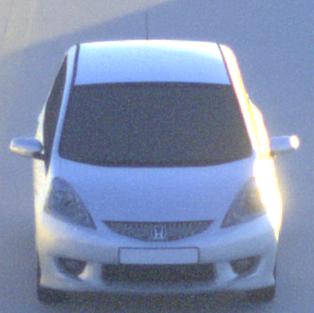
Make: Honda
Model: Jazz 1.2
Detailed model: Jazz (III) (11/08 - 04/11)
Model produced from: 2008/11
Model produced until: 2010/10
Doors: 5
Color: white
Road condition: dry road
Daytime: sunrise or sunset
Contrast: high contrast